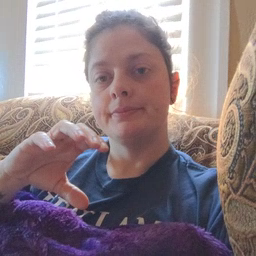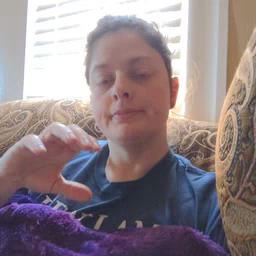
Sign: chocolate